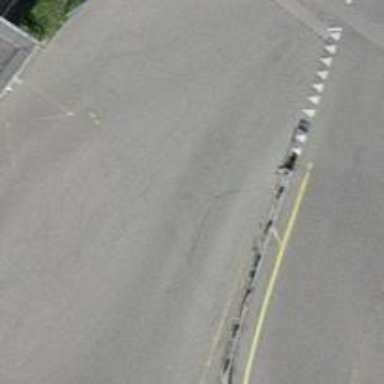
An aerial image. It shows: Bus stop with designated public transport stop position.